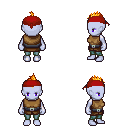
a pixel art fantasy rpg character, female body template, dark elf, purple skin, leather chest armor, teal pants, light blonde mohawk hairstyle, red bandana, four views (front, back, left, right), 2x2 character sprite sheet, small pixel art, hard edges, no anti-aliasing